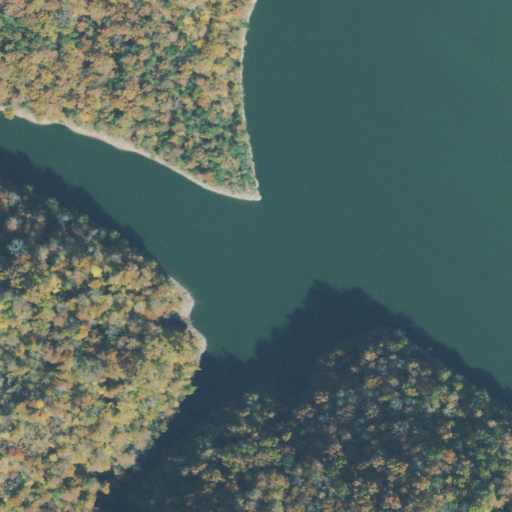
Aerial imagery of valley in Tennessee named Garrett Hollow containing deciduous forest, open water, herbaceous wetlands, and woody wetlands